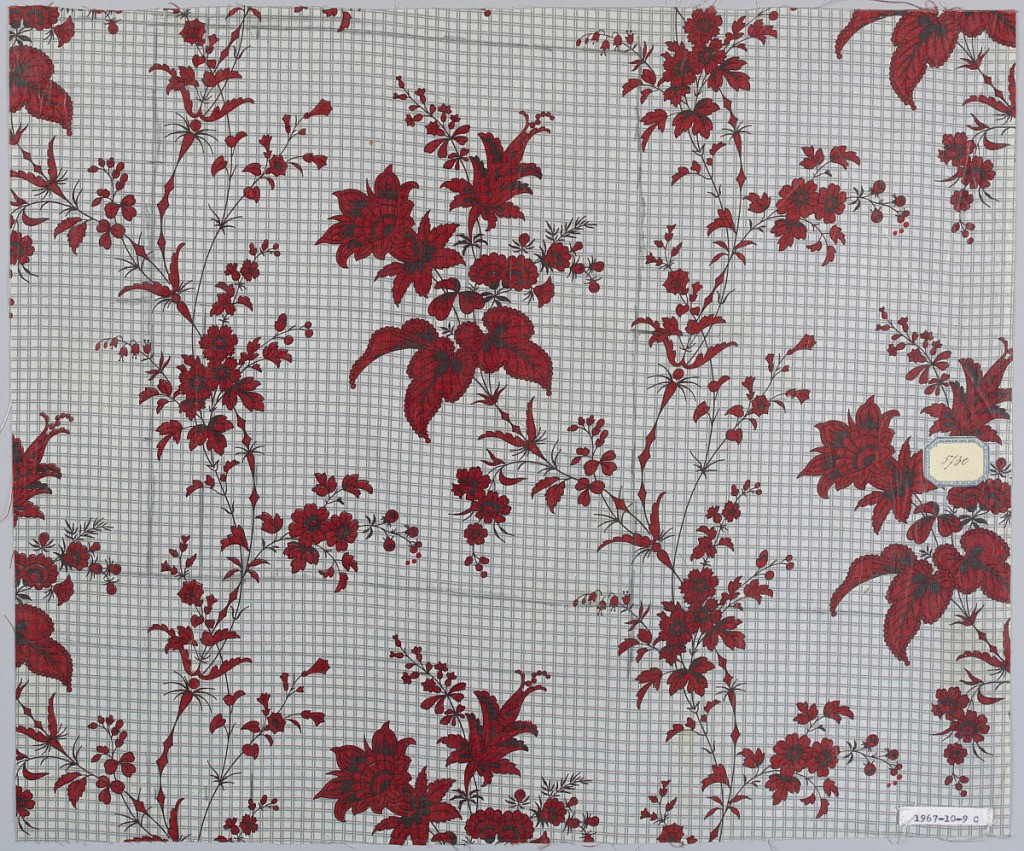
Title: Textile
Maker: Schwartz-Huguenin
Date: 1851–63
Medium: cotton Technique: printed by engraved roller on plain weave; glazed
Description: Three pieces, same design, different colors. A) Ground printed, possibly by "molette," in grey, small check pattern. Design of long sprays of bell-shaped and accented in darker brown, printed over ground design, possibly by surface roller. B) Same design, flowers in dark blue. C) Same with flowers in red with very dark green shadows and accents. Glazed.